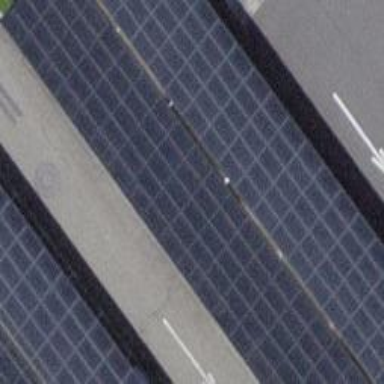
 consisting of solar photovoltaic panels."